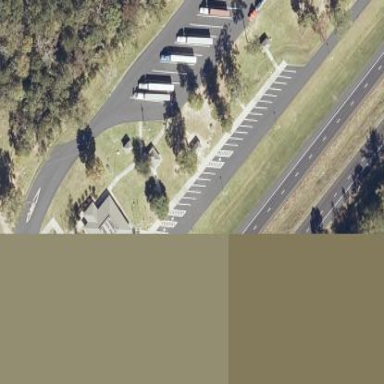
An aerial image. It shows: Rest area with sanitary dump station available.